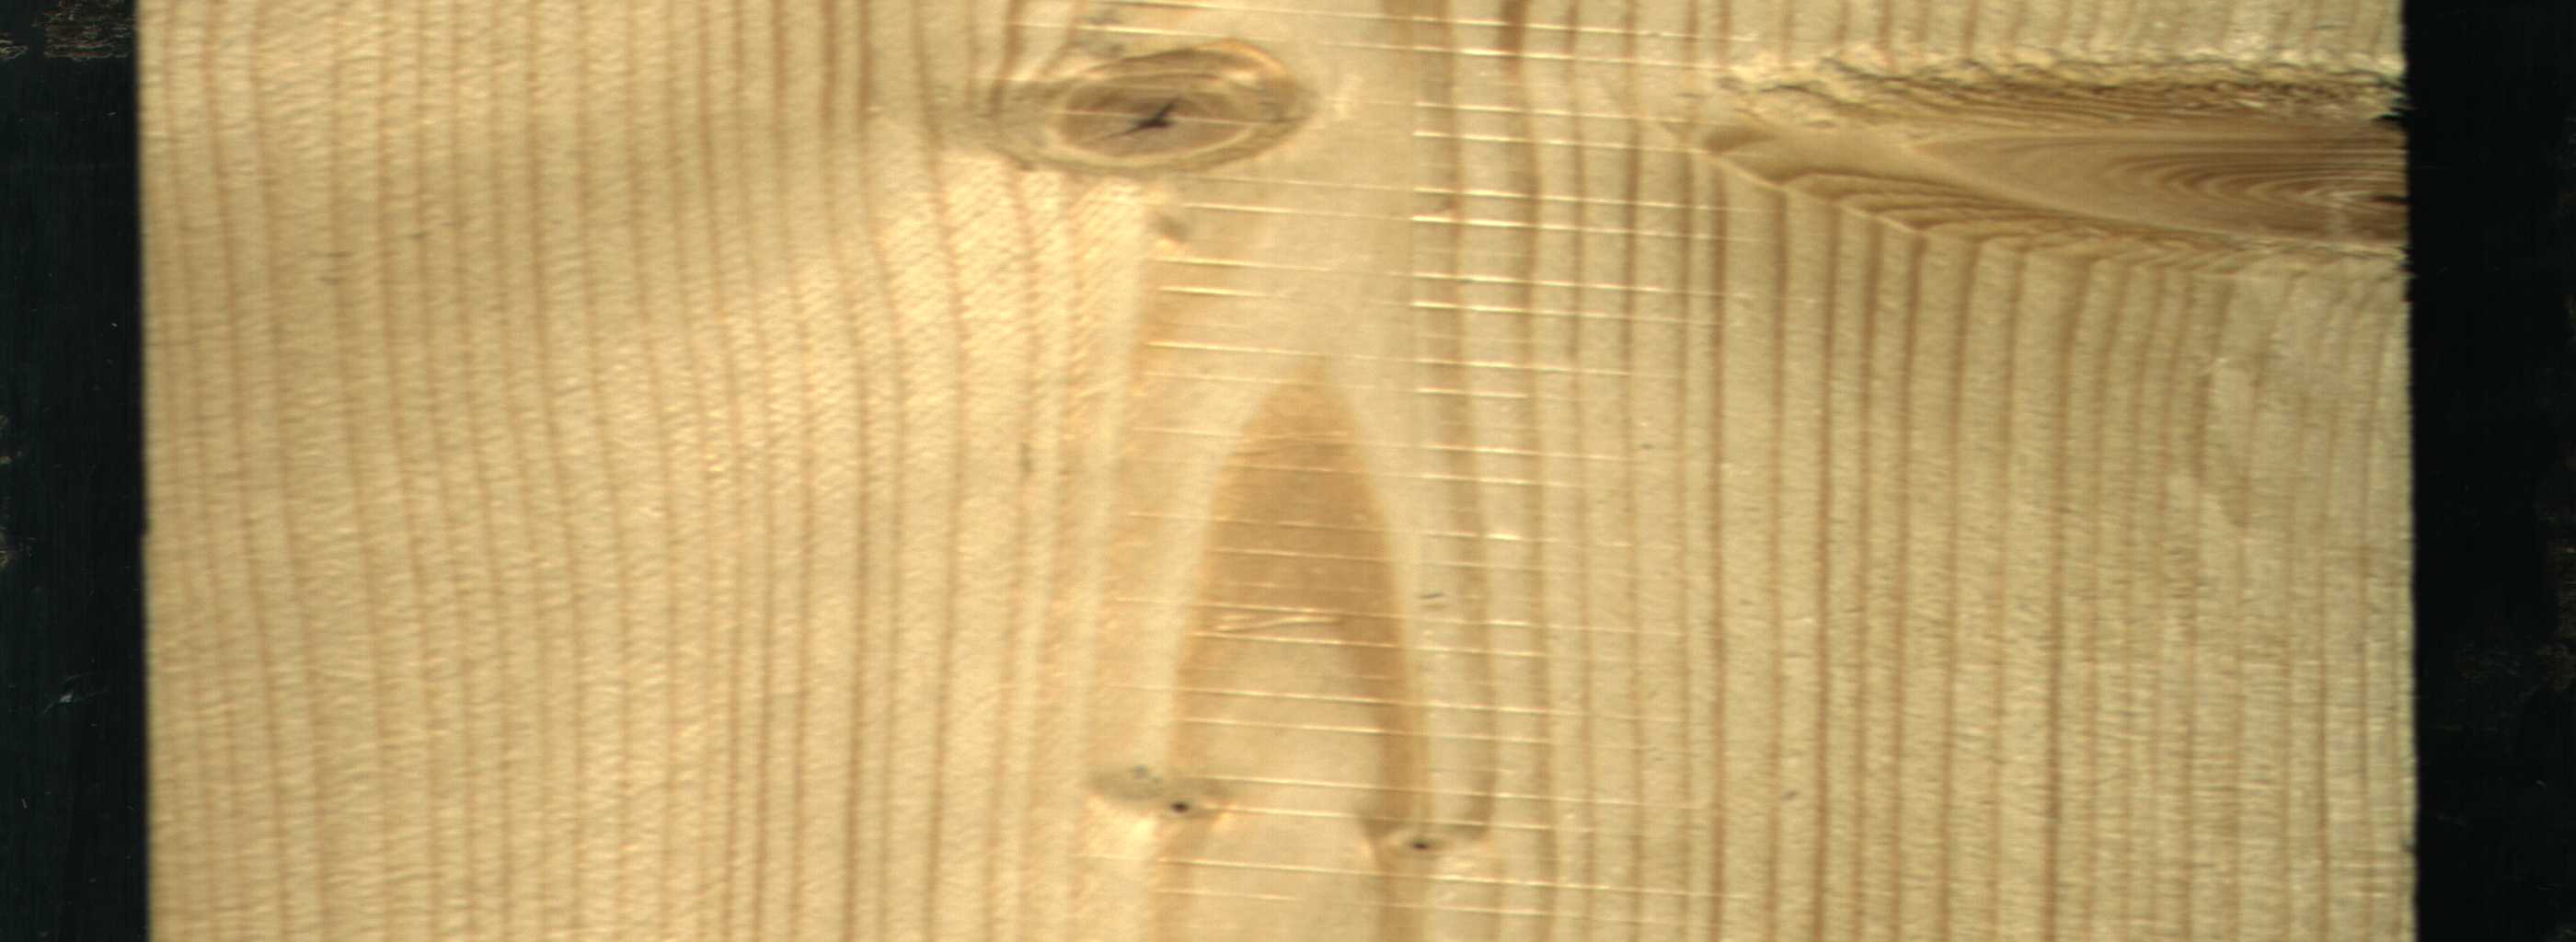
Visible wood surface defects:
knot_with_crack
Live_Knot
Live_Knot
Live_Knot